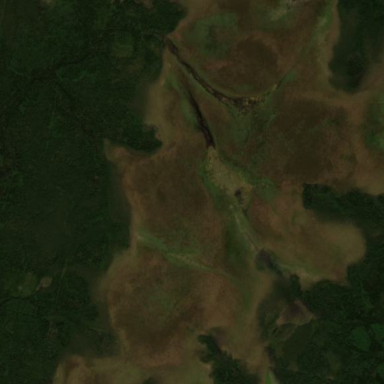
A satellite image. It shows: Bog wetland area.